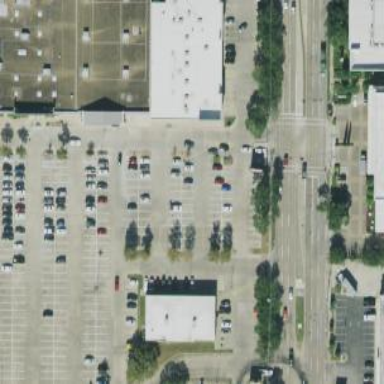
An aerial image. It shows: Parking space.